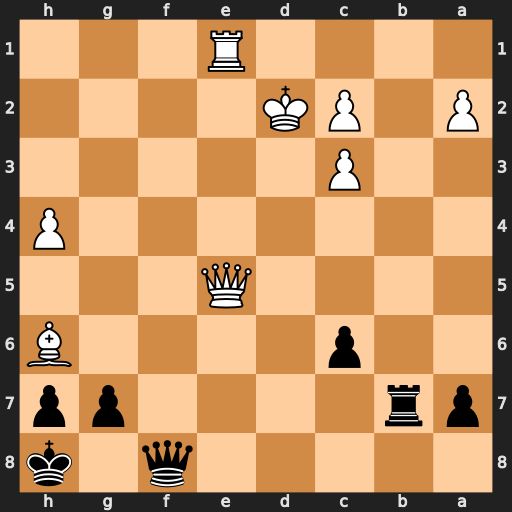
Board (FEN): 5q1k/pr4pp/2p4B/4Q3/7P/2P5/P1PK4/4R3
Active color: b
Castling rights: -
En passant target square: -
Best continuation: Rd7+ Ke2 Re7 Qxe7 Qxe7+